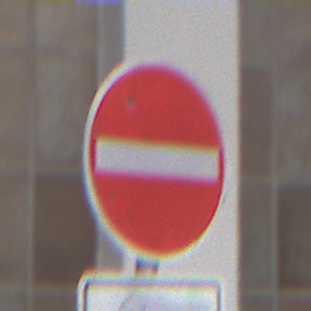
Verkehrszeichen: VerbotDerEinfahrt
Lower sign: MehrspurigeFahrzeugeFrei7
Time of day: MorningAfternoon
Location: Roofed (Urban)
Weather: PartlyCloudy
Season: NotSpecified
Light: Natural